Current action and preconditions to check: trajectory_clear

Your task: For each precondition in the list above, predict whether it will hold at this action.

Consider the current scene as observed from the mobile robot's camera, and analyze the predicted future states of all dynamic agents (e.g., people, animals, vehicles, or any moving entities) within the NEXT SECOND.

IMPORTANT: Only answer "very likely" if you are absolutely certain—based on strong, clear evidence—that a dynamic agent will violate the precondition in the predicted future state. Do NOT answer "very likely" for unlikely, ambiguous, or low-probability risks.

Ask yourself for each precondition: Is there a high probability, with clear and convincing evidence, that the predicted future states of any dynamic agent will interfere with the predicted future state of the currently executing action within the NEXT SECOND, causing that precondition to fail?

Assess the risk level based on these predictions. Use "likely" or "very likely" if motions create a clear risk of interference.

Use "neutral" or "improbable" if agents are nearby but their predicted paths are clearly diverging or non-conflicting.

Failure Risk Categories: "very improbable", "improbable", "neutral", "likely", "very likely"

Answer Format: Output ONLY the probability_of_failure value from these categories: "very improbable", "improbable", "neutral", "likely", "very likely"

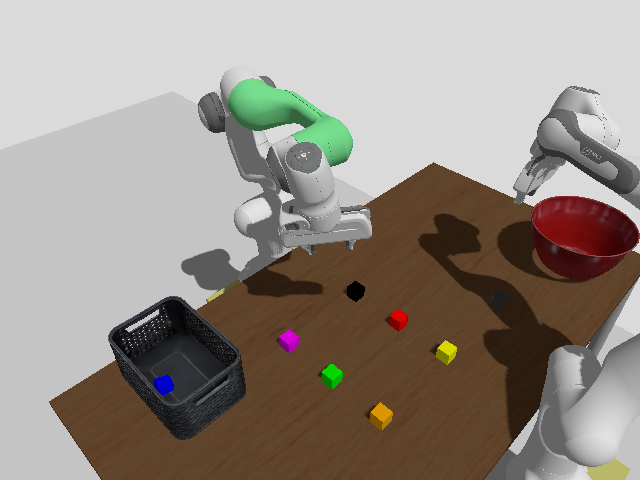

Answer: very improbable